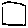
Label: square